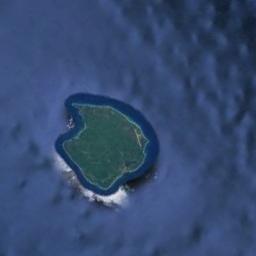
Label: island